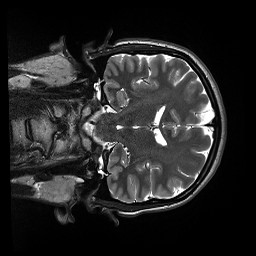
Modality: T2w
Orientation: coronal
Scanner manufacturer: siemens
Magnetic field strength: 3 T
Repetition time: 13.52 s
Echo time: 0.088 s